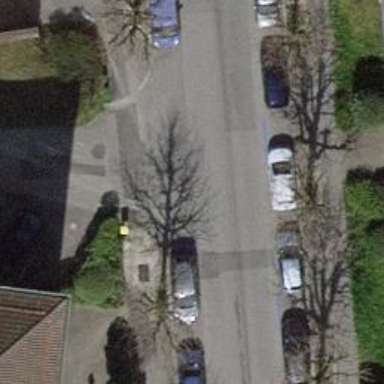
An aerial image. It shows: Post box is visible.